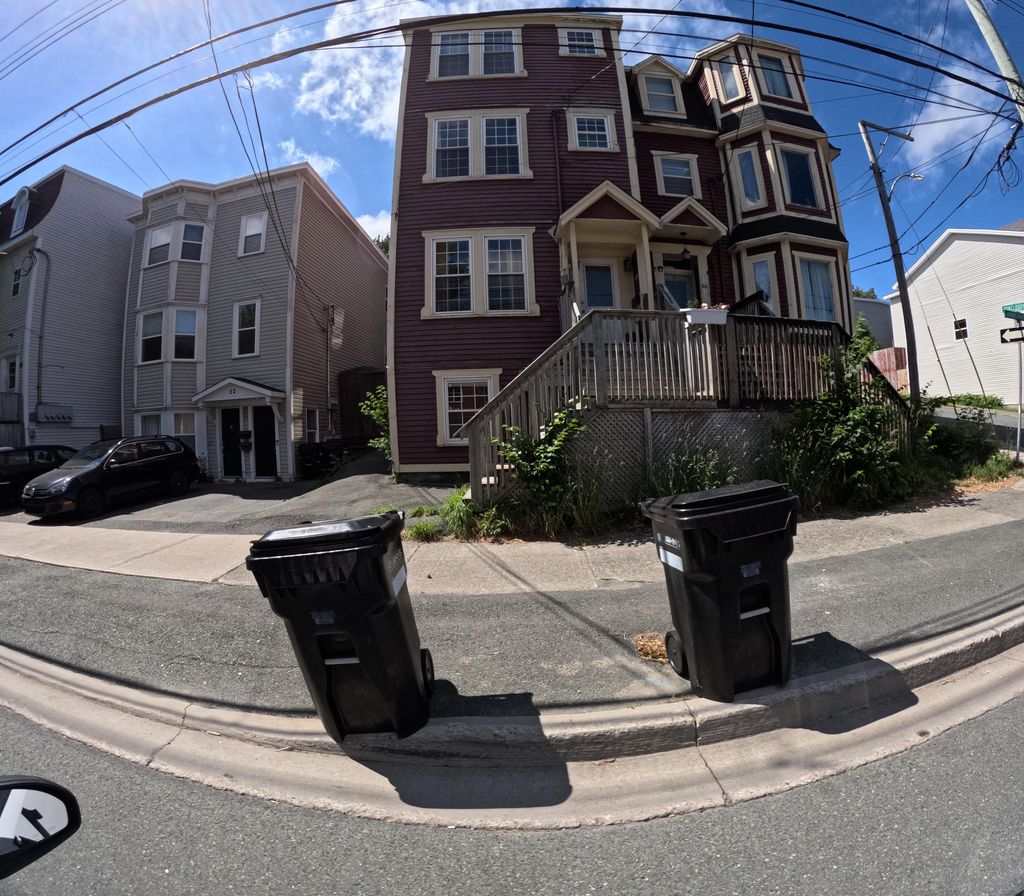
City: st_johns